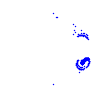
Particle: electron